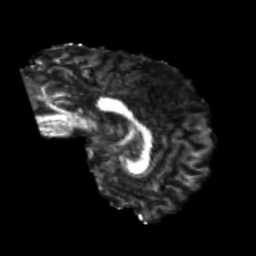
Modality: FA
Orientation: sagittal
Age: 22
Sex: male
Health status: healthy
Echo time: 0.074 s